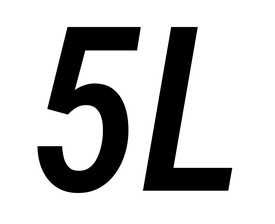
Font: Roboto-Italic_Condensed_Medium_Italic